Question: I configured a solution in visualstudio.com with continuous deployment in an azure website.
I would like to create a custom build that lets me rebuild and deploy an arbitrary changeset. I created the build, but when I go to Queue a new build the Dropdown is disabled and locked with Latest sources.

How can I enable this selection?
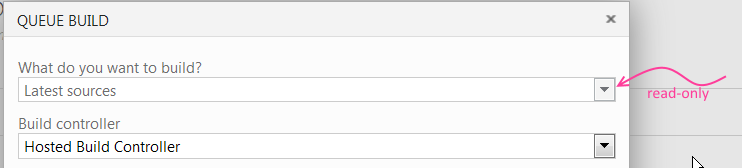
Answer: I had this same issue using Visual Studio 2013 to queue a build from Visual Studio Team Services.
There is a Hotfix for VS 2013 listed on this <URL> that fixed it for me.
<URL>
> If you are using Visual Studio 2013 with Visual Studio Team Foundation
Server 2013, you might have problems modifying build process
parameters when you queue a build. <URL>.